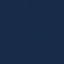
Land use / land cover class: SeaLake